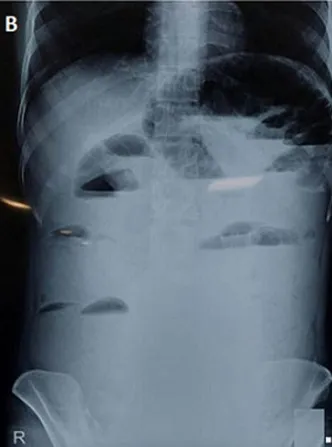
X-ray of abdomen showing multiple small bowel loops and one large bowel loop suggestive of obstruction distal to the transverse colon.
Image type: radiology (x_ray)